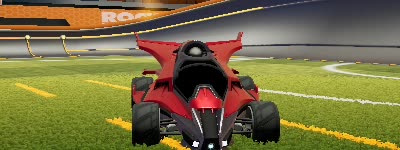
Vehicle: aftershock